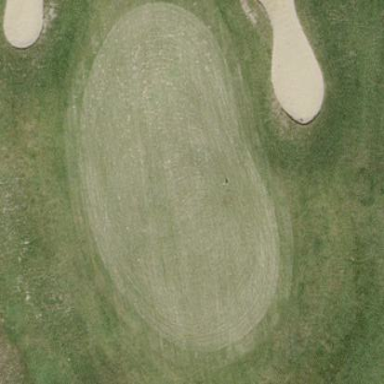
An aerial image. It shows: Picturesque green golfing area with grass land use.